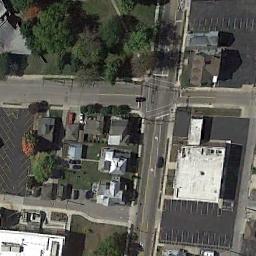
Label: intersection